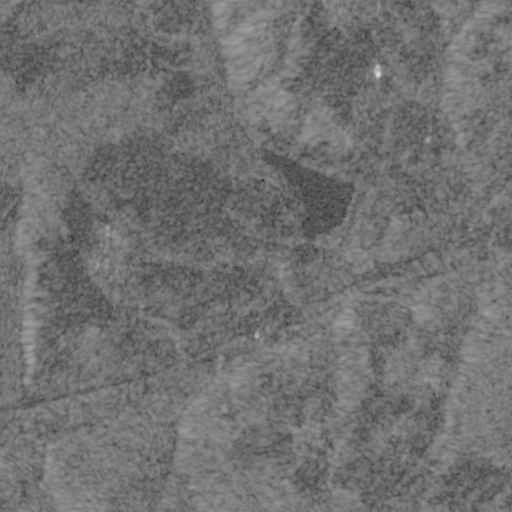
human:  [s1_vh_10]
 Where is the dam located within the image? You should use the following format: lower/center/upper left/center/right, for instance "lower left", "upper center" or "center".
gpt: The dam is located in the center right of the image.
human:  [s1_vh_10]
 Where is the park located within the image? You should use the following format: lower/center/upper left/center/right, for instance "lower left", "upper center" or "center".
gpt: The park is located in the center left of the image.
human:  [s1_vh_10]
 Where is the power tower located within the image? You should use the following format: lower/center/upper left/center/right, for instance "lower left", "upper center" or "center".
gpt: There is no power tower in the image.

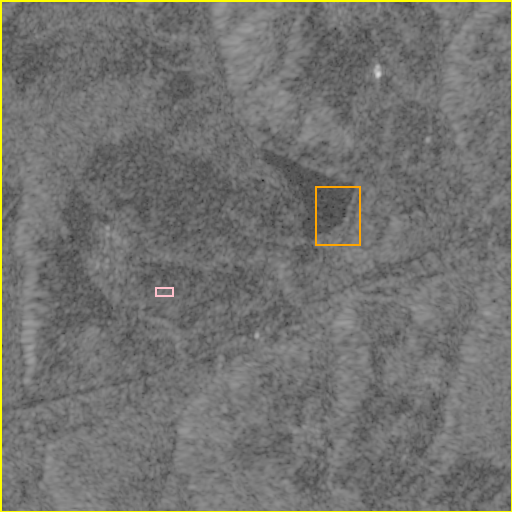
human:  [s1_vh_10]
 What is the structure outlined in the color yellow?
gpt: The structure outlined in yellow is a crop field.
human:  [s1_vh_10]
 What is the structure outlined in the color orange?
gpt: The structure outlined in orange is a dam.
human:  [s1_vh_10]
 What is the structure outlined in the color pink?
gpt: The structure outlined in pink is a park.
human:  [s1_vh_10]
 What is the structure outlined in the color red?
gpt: There is no red outline.